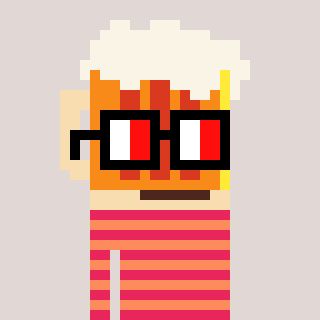
a pixel art character with square glasses with black frames and red eyes, a beer-shaped head and a peachy-colored body on a warm background